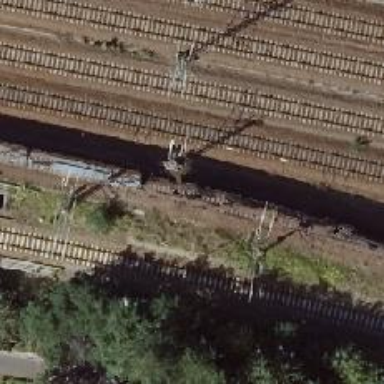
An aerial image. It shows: Railway switch with the turnout pointing to the right.